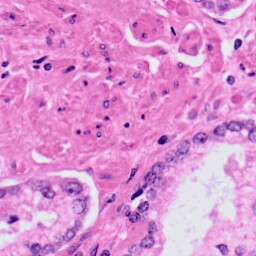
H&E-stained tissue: Prostate